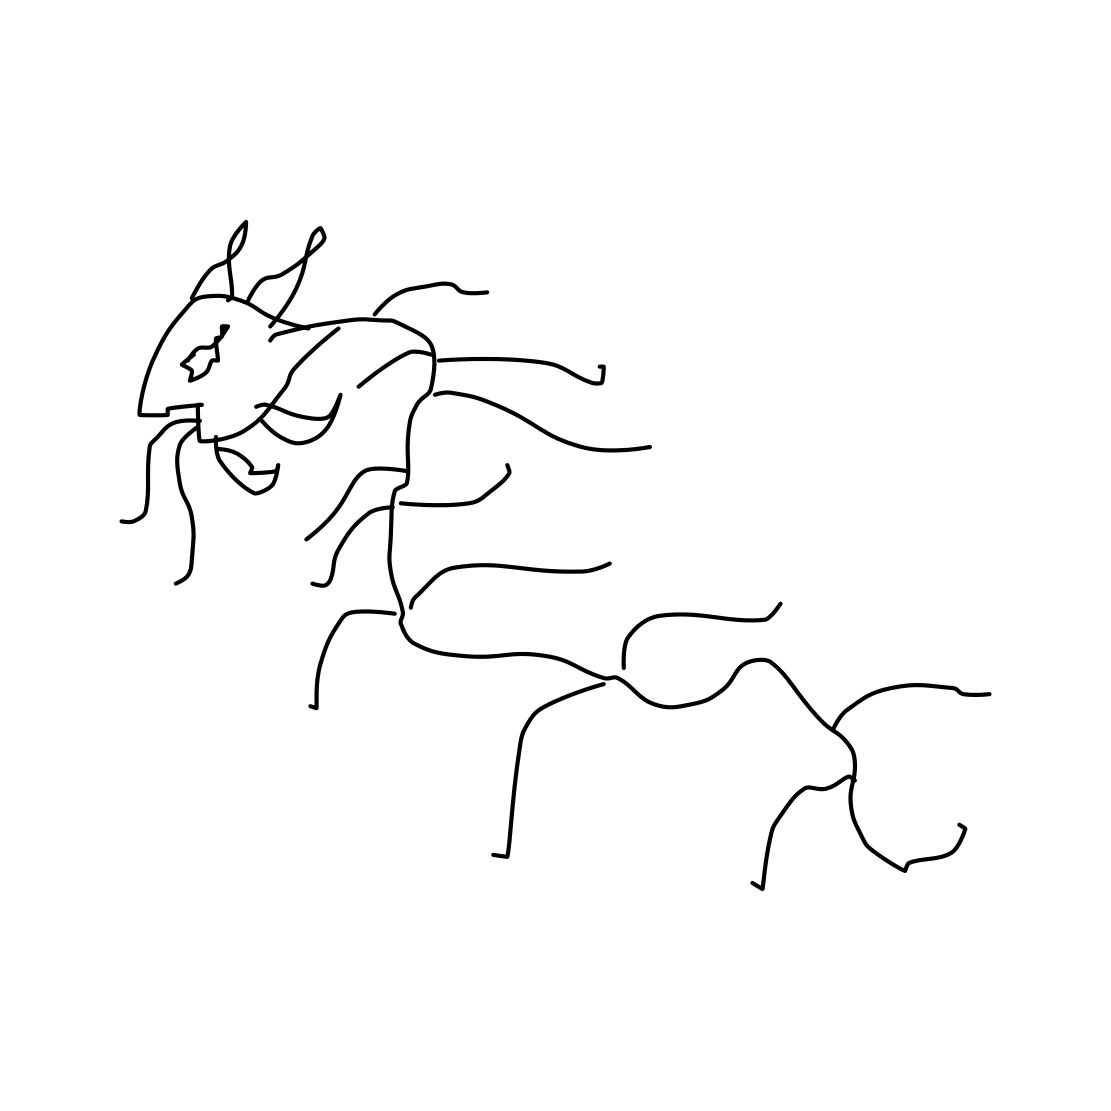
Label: dragon